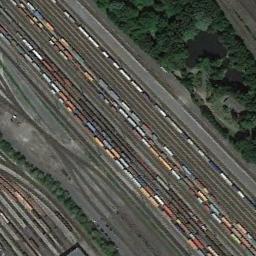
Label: railway